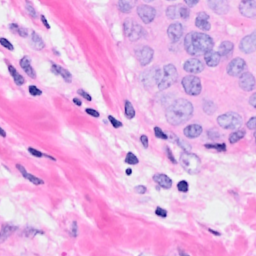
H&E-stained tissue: Breast